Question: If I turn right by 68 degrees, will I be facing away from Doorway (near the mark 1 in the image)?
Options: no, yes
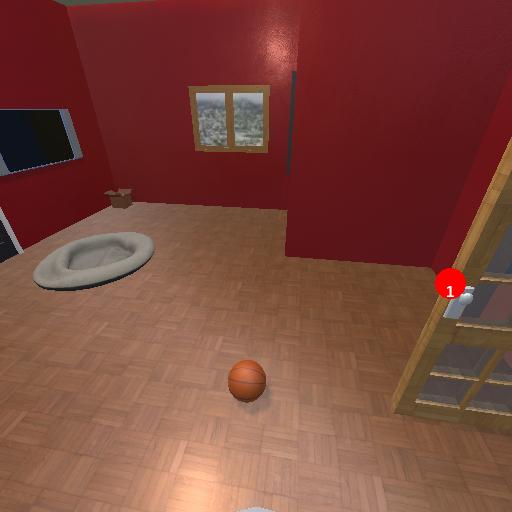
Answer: no